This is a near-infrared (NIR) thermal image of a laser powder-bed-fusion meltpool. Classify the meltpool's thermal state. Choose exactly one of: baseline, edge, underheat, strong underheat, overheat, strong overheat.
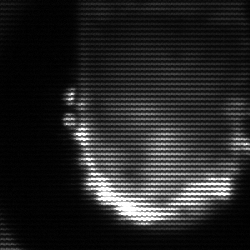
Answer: baseline